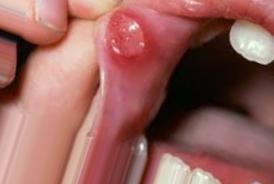
Condition: Mouth Ulcer